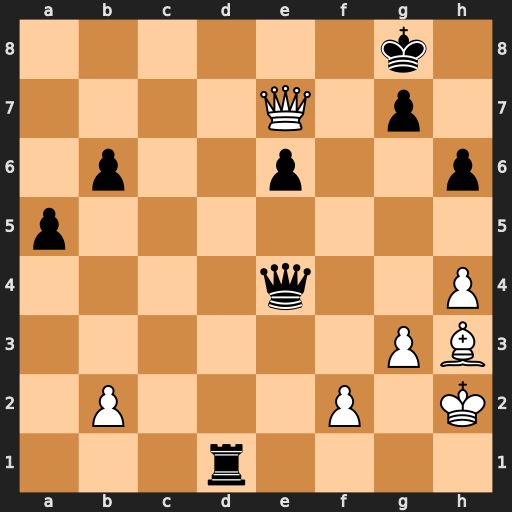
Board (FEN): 6k1/4Q1p1/1p2p2p/p7/4q2P/6PB/1P3P1K/3r4
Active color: w
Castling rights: -
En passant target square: -
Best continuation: Bxe6+ Kh7 Bg8+ Kxg8 Qxe4